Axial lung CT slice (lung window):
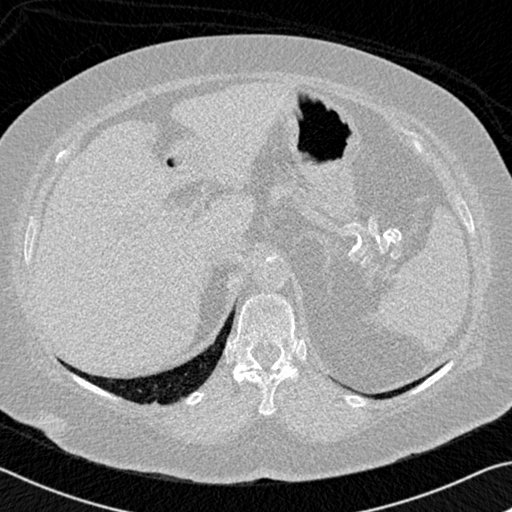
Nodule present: no